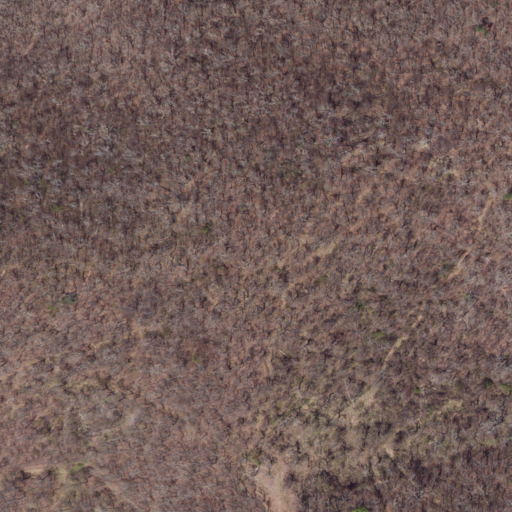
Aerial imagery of mountain in Virginia named Waits Mountain containing only deciduous forest